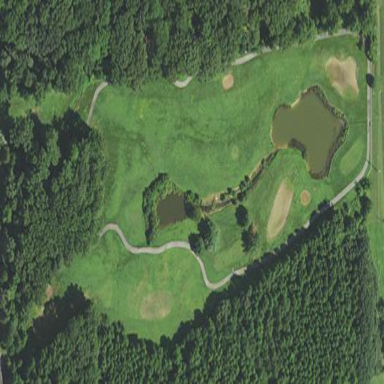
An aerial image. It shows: Golf course surrounded by greenery.